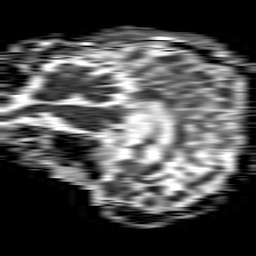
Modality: ADC
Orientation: sagittal
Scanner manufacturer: philips
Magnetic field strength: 1.5 T
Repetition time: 4.6 s
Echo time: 0.08631 s